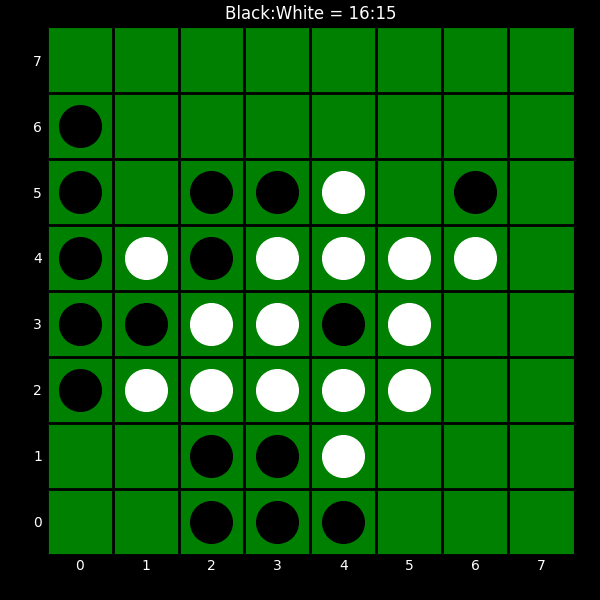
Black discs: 16
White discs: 15